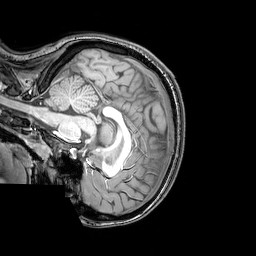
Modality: T1w
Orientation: sagittal
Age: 26
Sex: female
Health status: healthy
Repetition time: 0.081 s
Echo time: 0.037 s